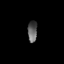
Tissue: prostate
Cell type: T cells
Senescence score: 0.3503
Nuclear area (px): 199
Mean DAPI intensity: 93.116